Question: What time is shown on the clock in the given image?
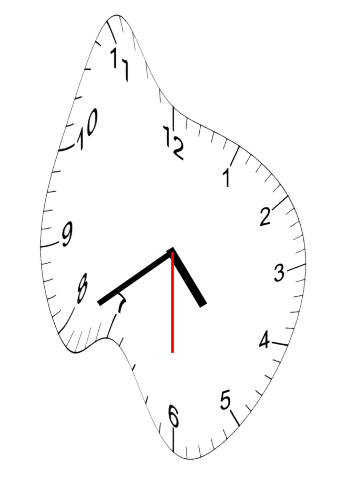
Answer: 04:39:30